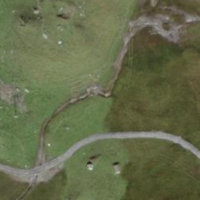
EUNIS habitat code: 23
Species observed at this site:
Bartsia alpina
Allium schoenoprasum
Eriophorum angustifolium